Question: I'm using PhpStorm 7.1.3.
Whenever I use on of the PHP-built-in functions 'json_encode' or 'json_decode' PhpStorm says that this function is undefined.

I don't want to disable inspection for all undeclared functions. I also don't want to supress the inspection for every statement including json_*.
What's the easiest way to get rid of these warnings? Why do they even show up?
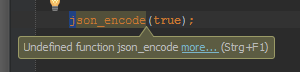
Answer: Your indexes may have been corrupted somehow (for whatever reason, e.g. crash/improper shutdown) or are simply out of date (in case of upgrade from previous version).
Please use 'File | Invalidate caches...' and restart IDE.